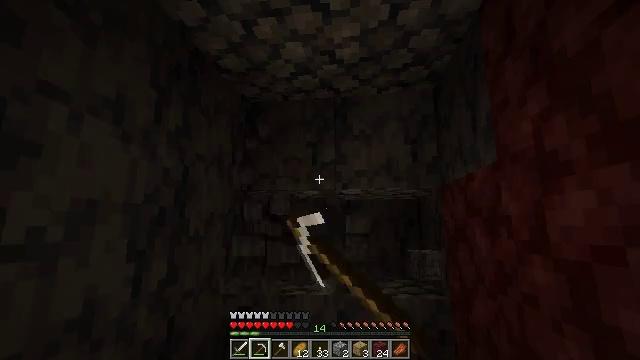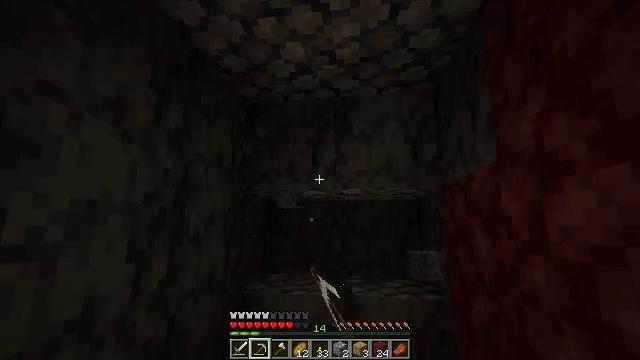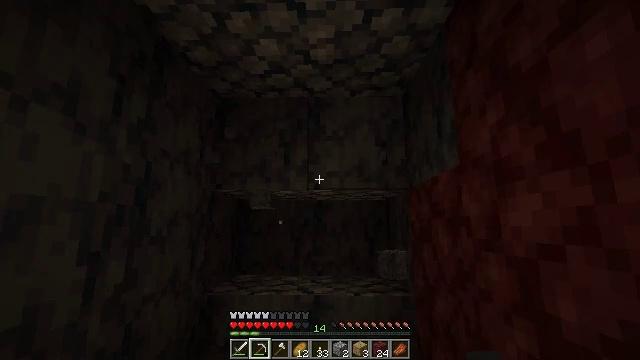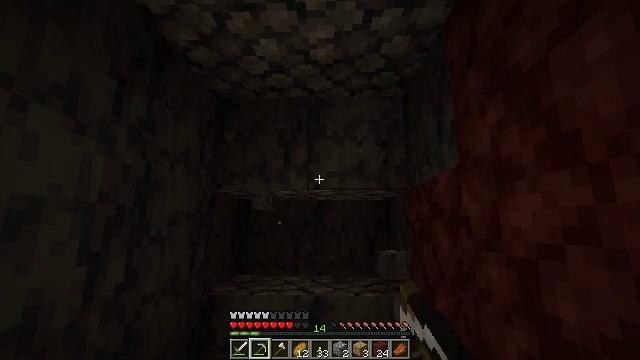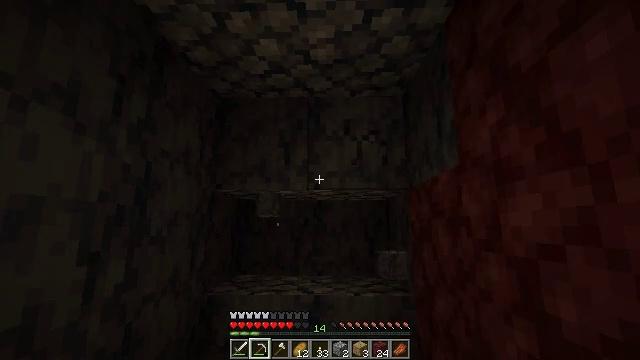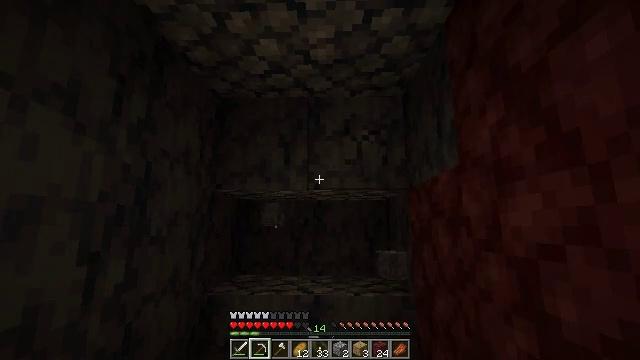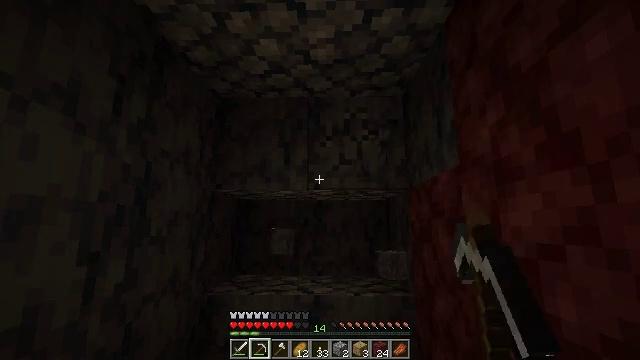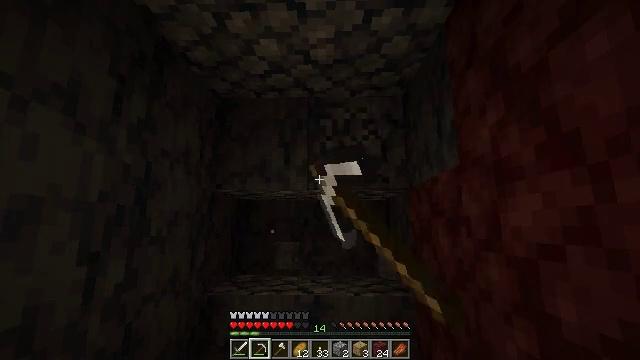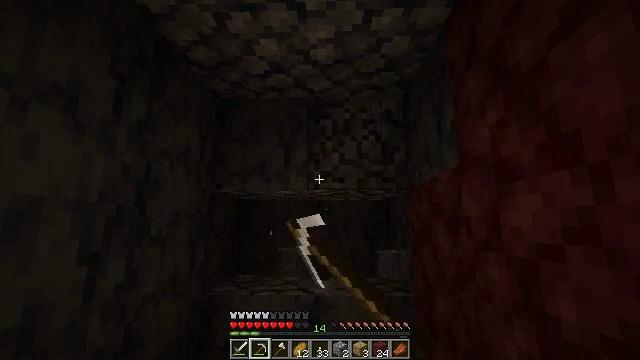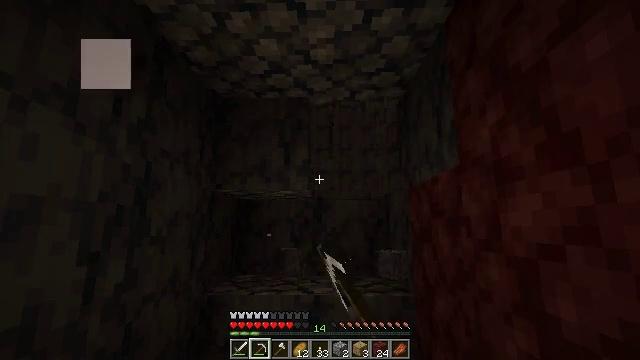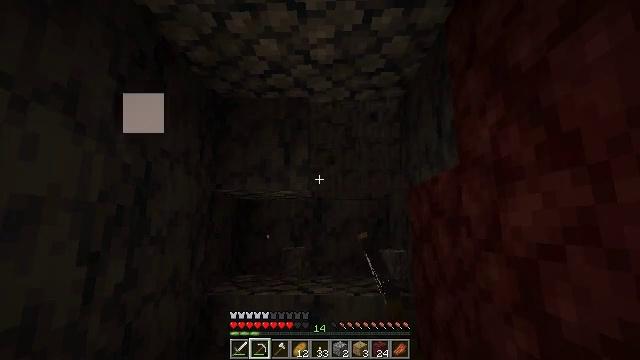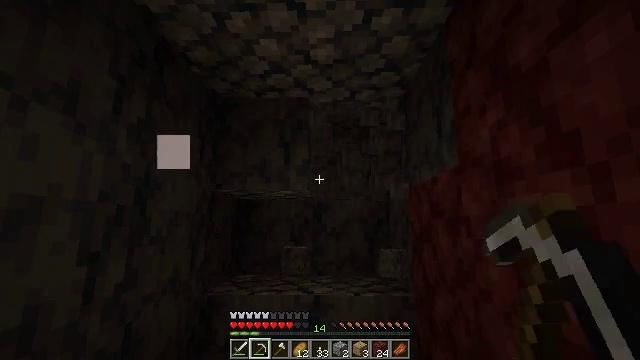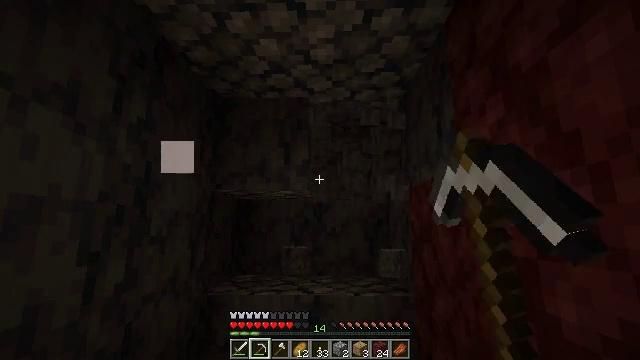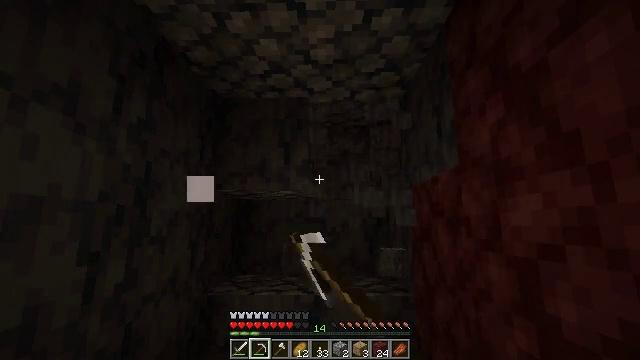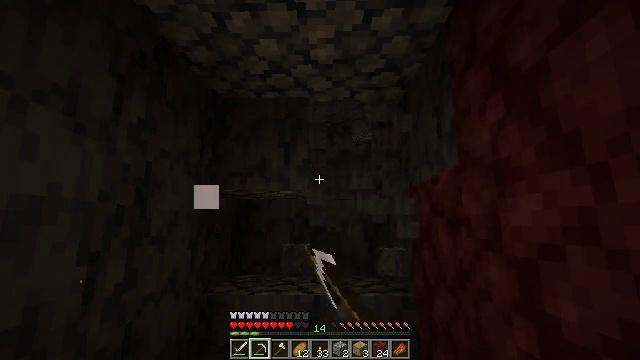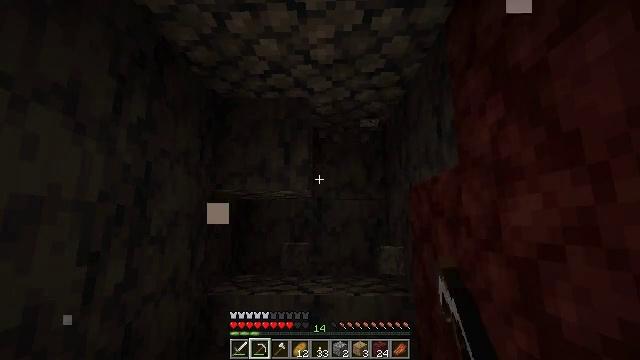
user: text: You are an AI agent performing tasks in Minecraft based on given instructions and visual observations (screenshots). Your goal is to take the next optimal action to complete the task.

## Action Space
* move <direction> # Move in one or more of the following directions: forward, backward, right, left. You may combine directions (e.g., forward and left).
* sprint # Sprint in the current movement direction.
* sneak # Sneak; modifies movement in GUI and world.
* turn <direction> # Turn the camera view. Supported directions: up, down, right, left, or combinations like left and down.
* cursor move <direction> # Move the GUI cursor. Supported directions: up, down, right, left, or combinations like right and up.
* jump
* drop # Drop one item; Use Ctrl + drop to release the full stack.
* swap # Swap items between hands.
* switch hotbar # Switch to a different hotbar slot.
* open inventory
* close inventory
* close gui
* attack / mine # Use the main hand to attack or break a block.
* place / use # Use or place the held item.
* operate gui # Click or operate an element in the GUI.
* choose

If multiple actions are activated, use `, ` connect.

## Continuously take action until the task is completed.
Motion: motion action
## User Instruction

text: Mine the basalt in the Nether.
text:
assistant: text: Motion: attack / mine
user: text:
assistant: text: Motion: turn right, attack / mine
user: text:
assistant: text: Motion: attack / mine
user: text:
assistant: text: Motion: attack / mine
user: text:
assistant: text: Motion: attack / mine
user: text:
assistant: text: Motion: attack / mine
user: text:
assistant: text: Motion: attack / mine
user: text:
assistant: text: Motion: attack / mine
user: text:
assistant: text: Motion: attack / mine
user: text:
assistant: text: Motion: no_op
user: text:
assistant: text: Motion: attack / mine
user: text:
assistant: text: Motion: attack / mine
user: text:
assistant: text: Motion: attack / mine
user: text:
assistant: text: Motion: attack / mine
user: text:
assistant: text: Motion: attack / mine
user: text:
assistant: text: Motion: attack / mine
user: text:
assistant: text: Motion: attack / mine
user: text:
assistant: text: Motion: turn left and down, attack / mine
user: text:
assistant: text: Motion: turn left, attack / mine
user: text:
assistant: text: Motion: attack / mine
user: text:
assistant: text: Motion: attack / mine
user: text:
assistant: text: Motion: attack / mine
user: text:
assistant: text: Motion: attack / mine
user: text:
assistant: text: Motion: attack / mine
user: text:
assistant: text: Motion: attack / mine
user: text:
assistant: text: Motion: attack / mine
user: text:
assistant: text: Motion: attack / mine
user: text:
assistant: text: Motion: turn down, attack / mine
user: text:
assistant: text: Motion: turn right and down, attack / mine
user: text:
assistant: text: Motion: turn left and down, attack / mine